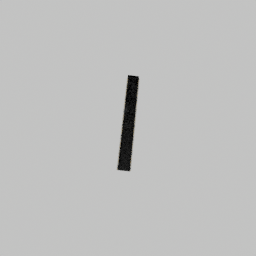
Label: architecture